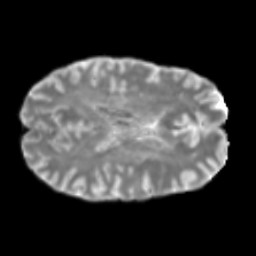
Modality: T2w
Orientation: axial
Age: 46
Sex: male
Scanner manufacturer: siemens
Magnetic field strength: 3 T
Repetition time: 5 s
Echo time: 0.092 s